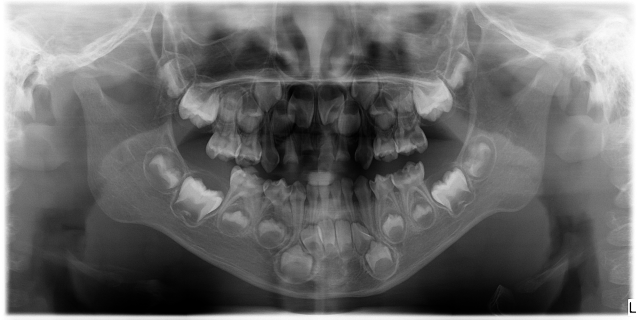
child